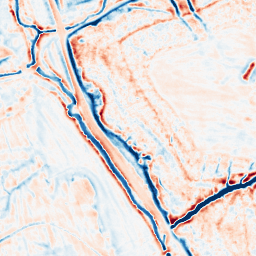
Category: edge_preserving
Decomposition family: bilateral
Decomposition parameters: d: 15
sigma_color: 150
sigma_space: 150
Upsampling method: linear_exact
Upsampling parameters: scale: 2
Upsampling scale: 2